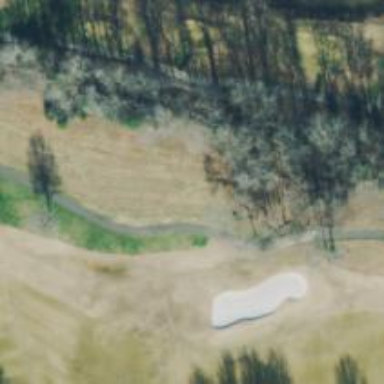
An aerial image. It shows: Path designated for golf carts.